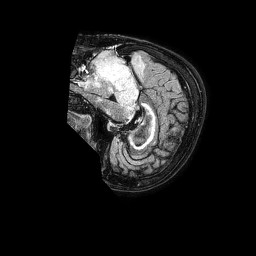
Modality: FLAIR
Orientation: sagittal
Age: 74
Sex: female
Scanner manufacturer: philips
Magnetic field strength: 1.5 T
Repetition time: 4.8 s
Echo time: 0.3 s